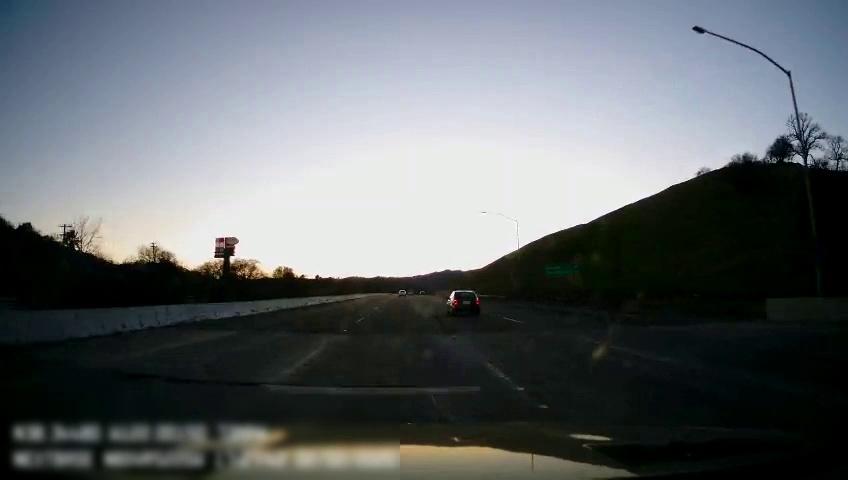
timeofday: Day
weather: Cloudy
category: Drivable Space
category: Vehicles | Car
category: Lanes | Current Lane
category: Lanes | Current Lane
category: Lanes | Alternate Lane
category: Traffic | Signs